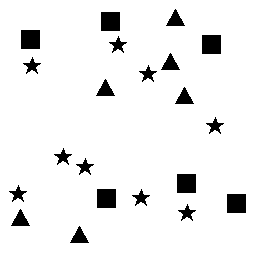
Squares: 6
Triangles: 6
Stars: 9
Total shapes: 21